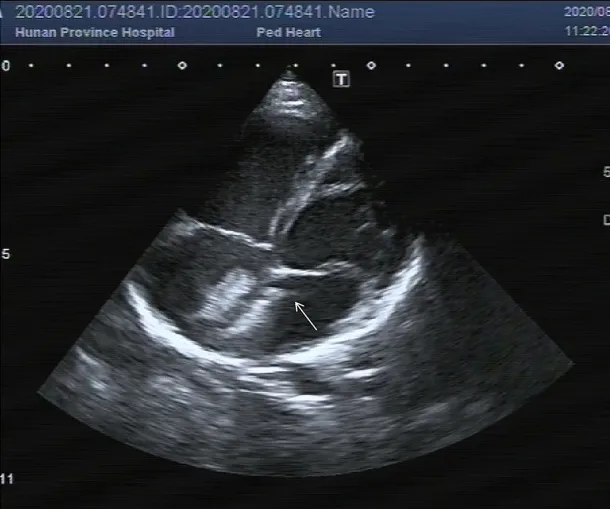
Thrombus disappeared over 90% 24 h after tirofiban and heparin infusion (white arrow).
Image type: radiology (ultrasound)